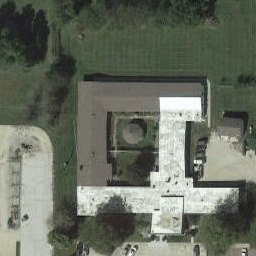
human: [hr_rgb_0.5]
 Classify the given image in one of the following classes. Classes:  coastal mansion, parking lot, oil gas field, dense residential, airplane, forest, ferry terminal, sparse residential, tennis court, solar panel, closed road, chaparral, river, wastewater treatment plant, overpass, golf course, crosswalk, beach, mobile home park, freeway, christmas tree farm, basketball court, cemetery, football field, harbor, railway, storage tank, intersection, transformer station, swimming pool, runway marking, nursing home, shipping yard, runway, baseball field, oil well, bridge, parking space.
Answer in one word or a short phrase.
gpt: nursing home